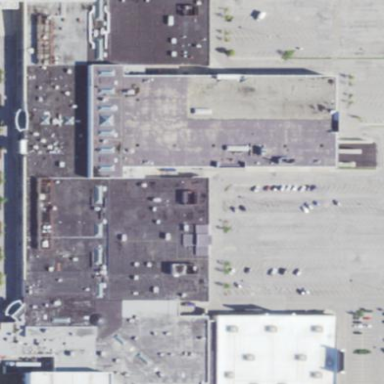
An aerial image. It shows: Retail building in mall.